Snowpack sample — Loveland Pass, Silver Plume, Colorado, USA (2/11/26, 12:00 PM MST)
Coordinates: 39.663, -105.886
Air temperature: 35 °F
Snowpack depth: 82 cm
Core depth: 20 cm
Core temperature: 17.6 °F
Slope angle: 13°, slope face: 12°
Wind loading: high
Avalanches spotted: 1
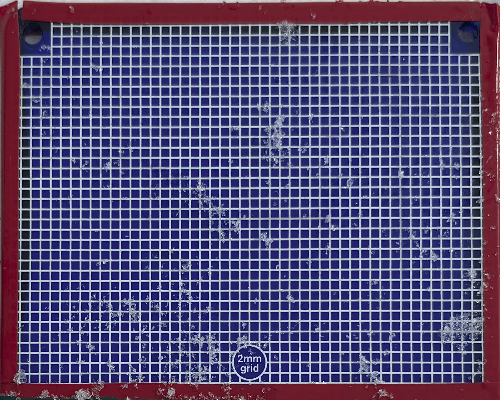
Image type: profile
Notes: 1 small avalanche spotted on the north side of the bowl, lots of wind loading